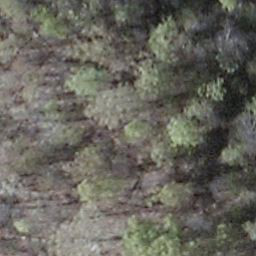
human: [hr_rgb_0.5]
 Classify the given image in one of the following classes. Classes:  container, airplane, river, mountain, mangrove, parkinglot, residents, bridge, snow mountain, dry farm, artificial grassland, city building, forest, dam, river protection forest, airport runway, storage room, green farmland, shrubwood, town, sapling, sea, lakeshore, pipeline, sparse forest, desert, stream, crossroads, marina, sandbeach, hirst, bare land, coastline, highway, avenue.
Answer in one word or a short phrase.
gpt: shrubwood